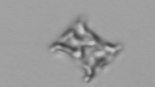
Label: Eucampia